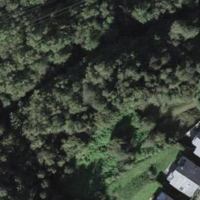
EUNIS habitat code: 44
Species observed at this site:
Allium ursinum
Asplenium scolopendrium